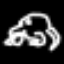
Label: frog